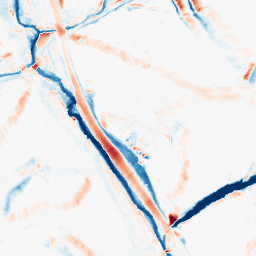
Category: morphological
Decomposition family: morphological_diamond
Decomposition parameters: operation: average
radius: 10
Upsampling method: regularized
Upsampling parameters: scale: 2
lambda_reg: 0.01
Upsampling scale: 2